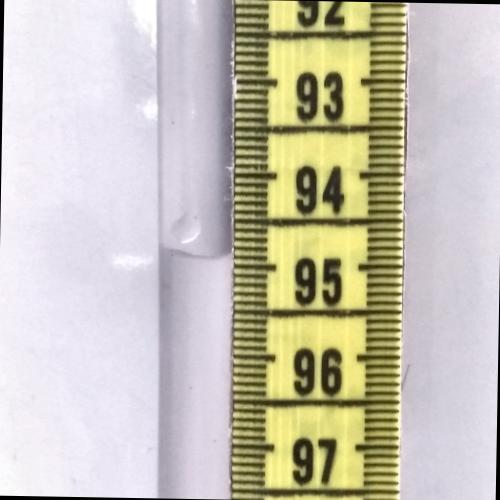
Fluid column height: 94.9 cm